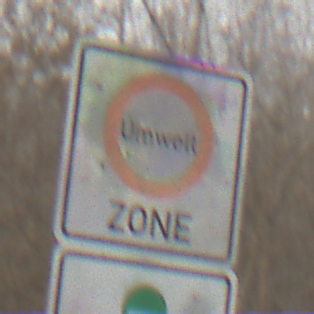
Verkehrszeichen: BeginnUmweltzone
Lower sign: FreistellungVomVerkehrsverbot3
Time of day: MorningAfternoon
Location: Outdoor (Nature)
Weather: PartlyCloudy
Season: Winter
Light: Natural